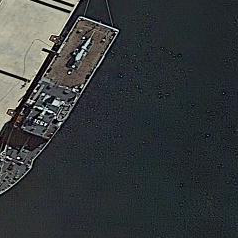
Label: combat